Question: I try to make a image button for login. But the result is weird. Please see the attachment.

The weird thing is the image button is inside the button...
Hope for helps.
this is xml code...
'''
<ImageButton
android:id="@+id/loginButton"
android:layout_width="wrap_content"
android:layout_height="wrap_content"
android:layout_below="@+id/chkRememberMe"
android:layout_centerHorizontal="true"
android:layout_marginTop="30dp"
android:src="@drawable/login_off" />
'''
this is java code for the login button...
'''
imageButtonLogin = (ImageButton) findViewById(R.id.loginButton);
imageButtonLogin.setOnClickListener(new OnClickListener() {
@Override
public void onClick(View v) {
String inputPassword = passwordEditText.getText().toString();
if (password.isEmpty()) {
showDialog(DIALOG_ALERT);
} else {
String inputUserName = userNameEditText.getText()
.toString();
Contact contact = new Contact();
contact.setUsername(inputUserName);
contact.setPassword(inputPassword);
if (contactDb.searchContact(contact)) {
// logged in
/*Toast.makeText(getApplicationContext(),
getResources().getString(R.string.loggedIn),
Toast.LENGTH_LONG).show();*/
Intent newActivity = new Intent();
//go to AudioRecoder page
newActivity
.setClass(MainActivity.this, AudioActivity.class);
startActivity(newActivity);
} else {
// login failed
showDialog(DIALOG_ALERT);
}
}
}
'''
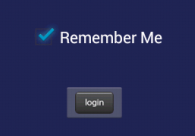
Answer: You need to use
'''
android:background="@drawable/login_off"
'''
instead of src like you are.